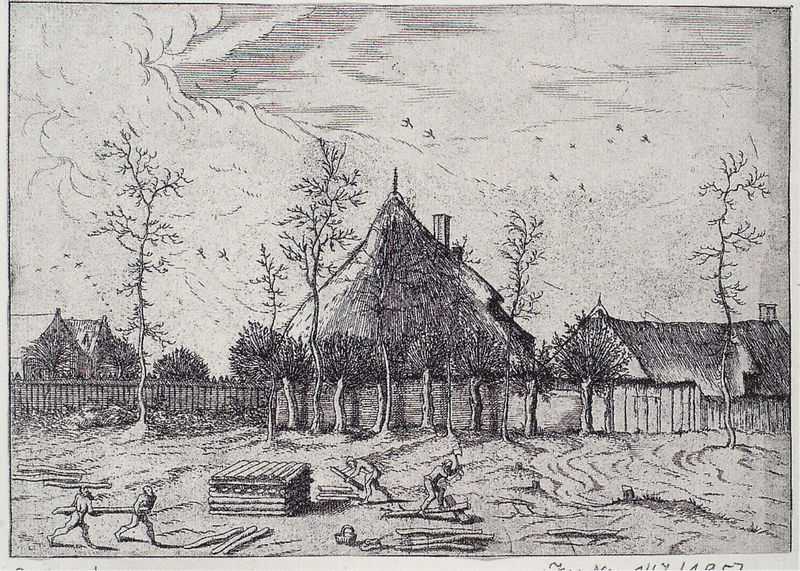
Titel: Bl. 1 (Bast. 19) nach dem Meister der kleinen Landschaften
Künstler: Johannes van Doetecum
Institution: Wien, Graphische Sammlung Albertina
Schlagwörter: himmel, wolken, baumstämme, bäume, menschen, äste, grau, holz, männer, schwarz, skizze, weiss, zeichnung, dach, haus, zaun, häuser, vögel, wind, hütte, arbeit, kamin, schornstein, arbeiten, dorf, mauer, arbeiter, holzstämme, reetdach, strohdach, radierung, einfarbig, axt, floss, holzstapel, stapeln, baumfäller, bäumefloss, männer axt